Question: What is the color of the ball at (2, 2, 2)? The answer is the name of the color, with the first letter capitalized. You can choose an answer from Red, Green, Orange, Cyan, Purple, Blue and Yellow.
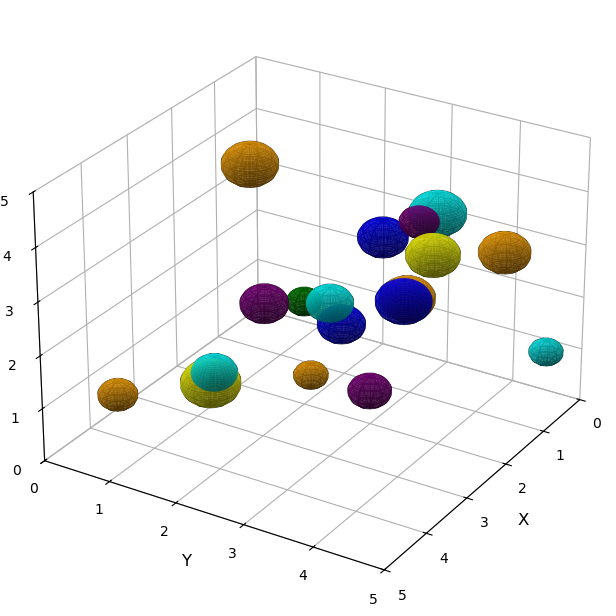
Answer: Green